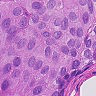
Metastatic tissue present: yes